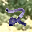
Label: 2